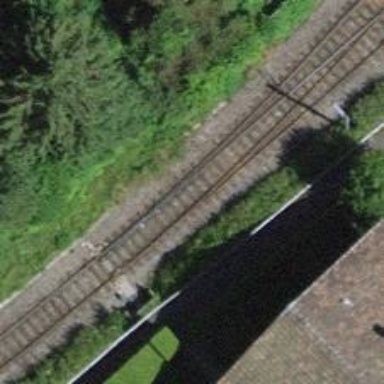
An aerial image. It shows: Railway switch.